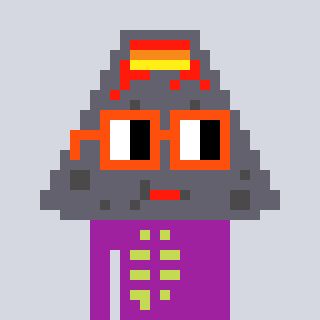
a pixel art character with square orange glasses, a volcano-shaped head and a magenta-colored body on a cool background